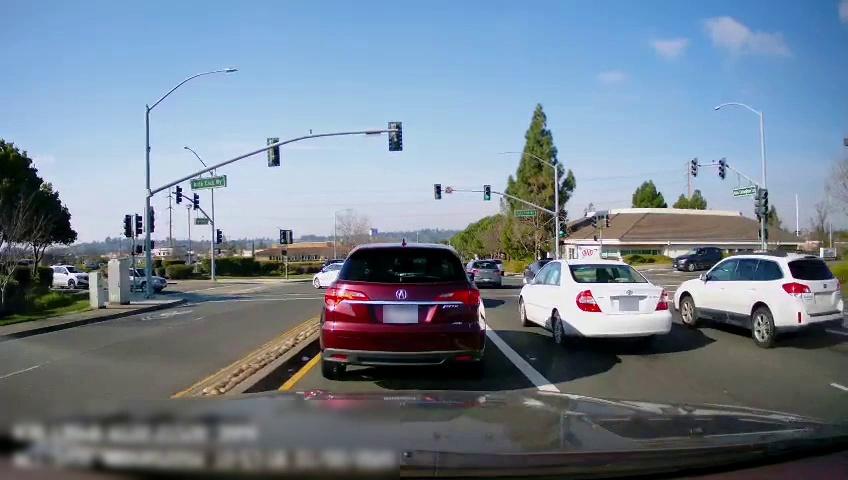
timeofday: Day
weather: Sunny
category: Drivable Space
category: Drivable Space
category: Vehicles | Car
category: Vehicles | Car
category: Vehicles | SUV
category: Vehicles | SUV
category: Vehicles | Car
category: Vehicles | Car
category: Vehicles | Car
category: Vehicles | SUV
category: Vehicles | SUV
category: Vehicles | SUV
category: Lanes | Current Lane
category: Lanes | Alternate Lane
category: Lanes | Current Lane
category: Lanes | Alternate Lane
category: Lanes | Opposite Lane
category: Traffic | Signs
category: Traffic | Signs
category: Traffic | Signs
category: Traffic | Signs
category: Traffic | Lights
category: Traffic | Lights
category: Traffic | Lights
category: Traffic | Lights
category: Traffic | Lights
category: Traffic | Lights
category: Traffic | Lights
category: Traffic | Lights
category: Traffic | Lights
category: Traffic | Lights
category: Traffic | Lights
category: Traffic | Lights
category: Traffic | Lights
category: Traffic | Lights
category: Traffic | Lights
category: Traffic | Lights